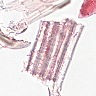
Metastatic tissue present: no